Question: I am have very weird issue in IE. I have attached a screen with this.
My textbox is not showing 100% text, I have applied all CSS tricks like height, height on div, height on textbox, padding, margin but nothing works.
Any suggestion ?

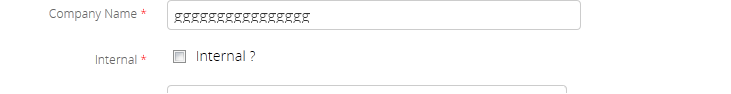
Answer: Give line height as per your text field. Each time you need to keep line height same and text field height like below
'''
input[type='text'] {
font:normal 15px/26px Arial, Helvetica, sans-serif;
color:#A7A7A7;
border:1px solid #DFDFDF;
background-color:#F8F8F8;
padding:5px 12px;
height:26px;
text-transform:capitalize;
width:93%;
margin-bottom:11px;
outline:none;
}
'''